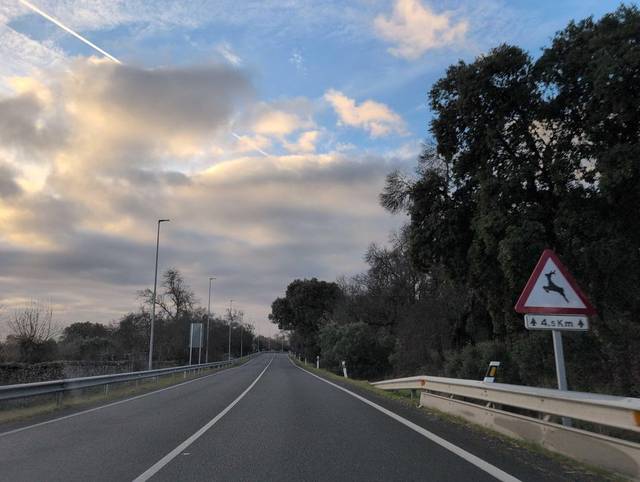
Region: Spain
Coordinates: 40.648, -4.103